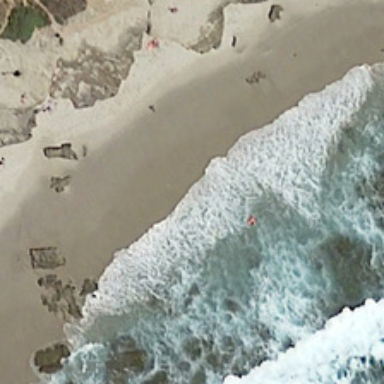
A yellow beach is near an ocean near white waves .